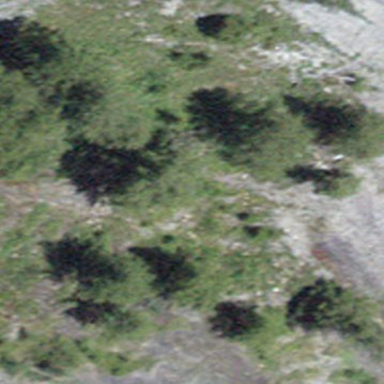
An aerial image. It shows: Forest area.